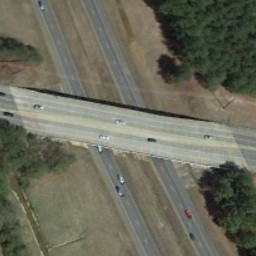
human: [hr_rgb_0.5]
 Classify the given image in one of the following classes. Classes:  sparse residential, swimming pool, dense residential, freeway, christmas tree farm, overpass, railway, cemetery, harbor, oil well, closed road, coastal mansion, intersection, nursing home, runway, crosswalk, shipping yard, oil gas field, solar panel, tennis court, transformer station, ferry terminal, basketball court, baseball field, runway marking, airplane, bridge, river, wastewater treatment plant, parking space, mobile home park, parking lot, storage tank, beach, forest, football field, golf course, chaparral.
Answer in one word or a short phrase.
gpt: overpass